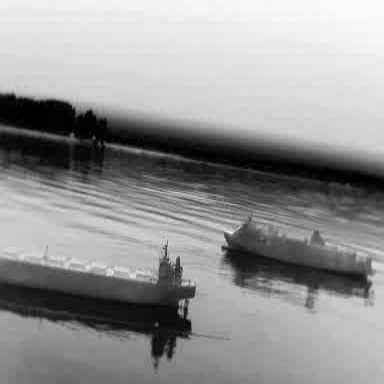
There are two objects shown in the infrared image, including a liner, and a container_ship.